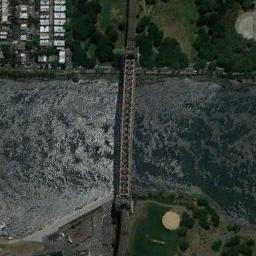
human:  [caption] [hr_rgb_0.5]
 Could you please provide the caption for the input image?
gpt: A bridge connects the land on both sides of the river  There are arched supports on the bridge and many buildings on the land .

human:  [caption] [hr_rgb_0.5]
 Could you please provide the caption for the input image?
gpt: A bridge built on a dark green river and some buildings arranged neatly on one side of the river, And the lawn on the other side of the river .

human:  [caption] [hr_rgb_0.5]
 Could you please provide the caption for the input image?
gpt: There are two bridges over the river with some buildings and grass on both sides .

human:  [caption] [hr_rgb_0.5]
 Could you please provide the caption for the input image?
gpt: Farms are on both sides of the river .

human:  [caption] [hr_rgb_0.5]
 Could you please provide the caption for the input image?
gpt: There are many buildings beside the bridge .